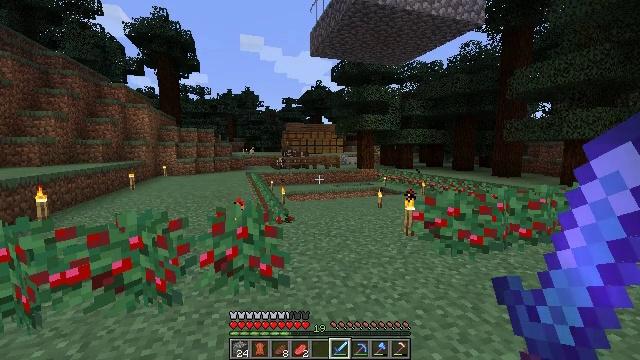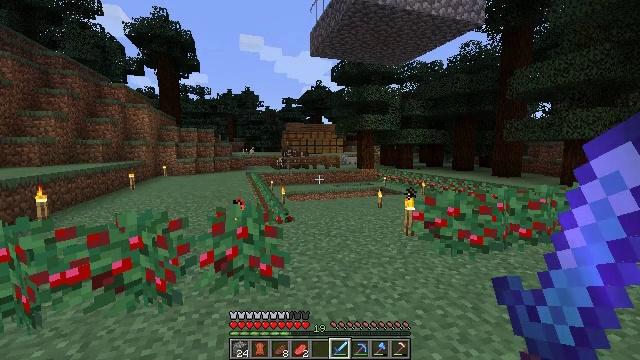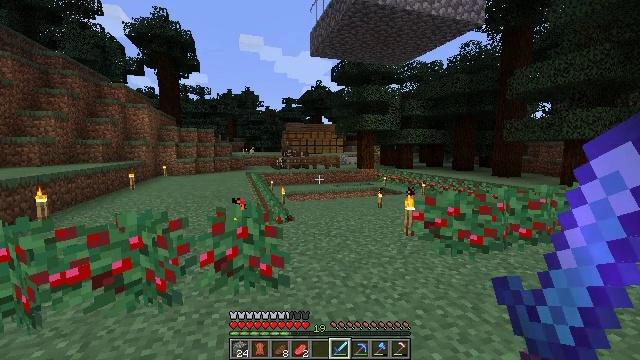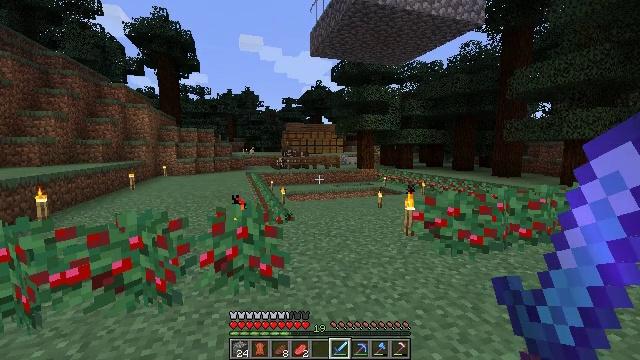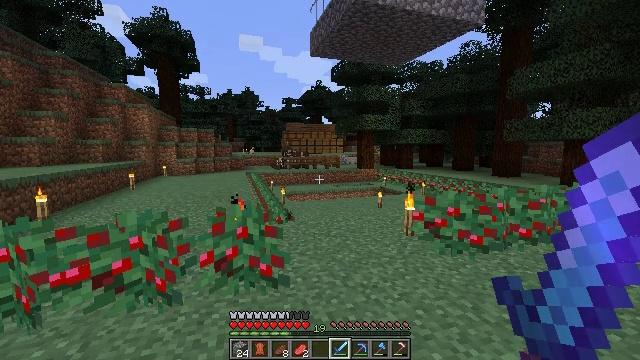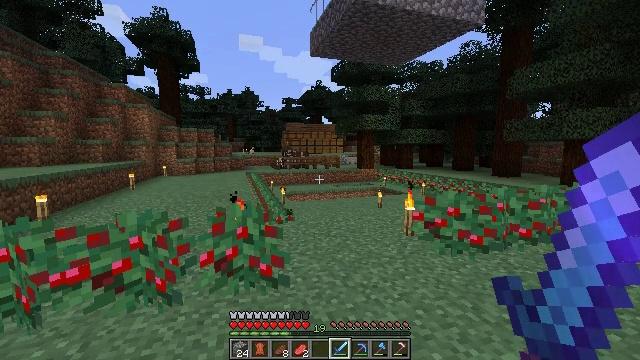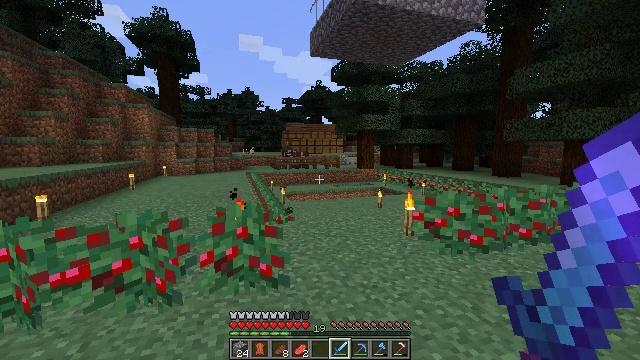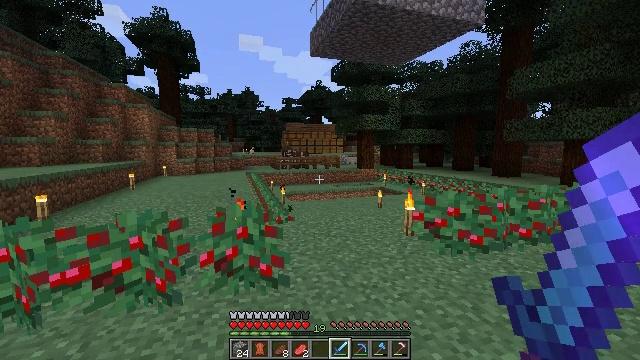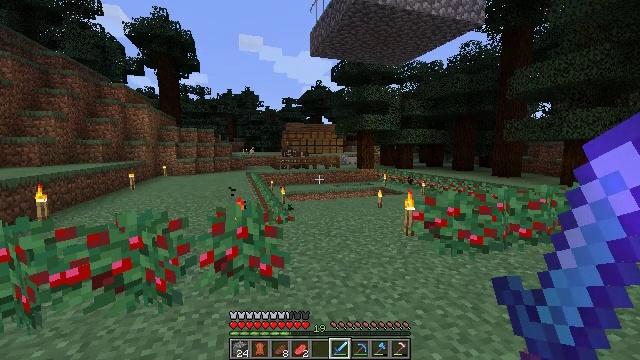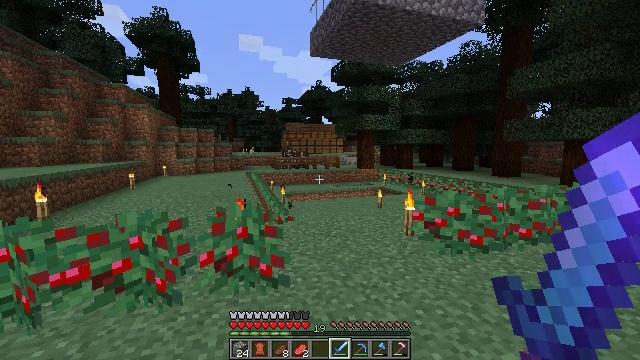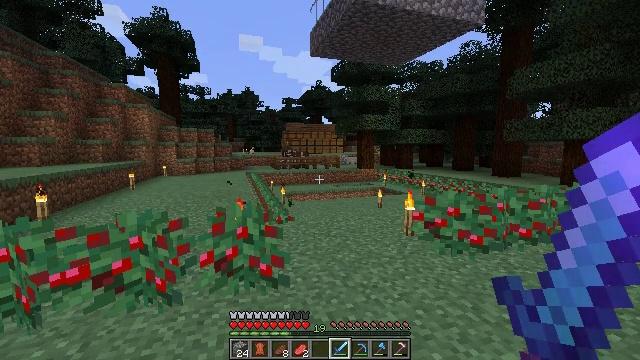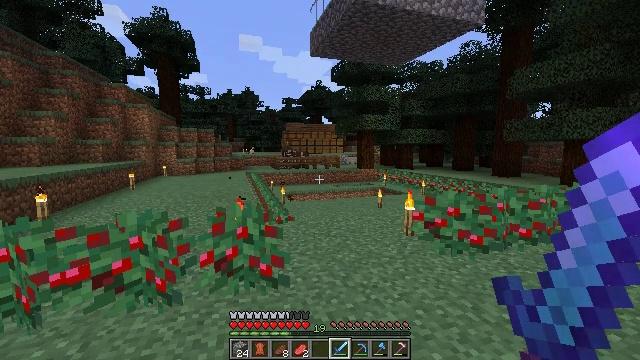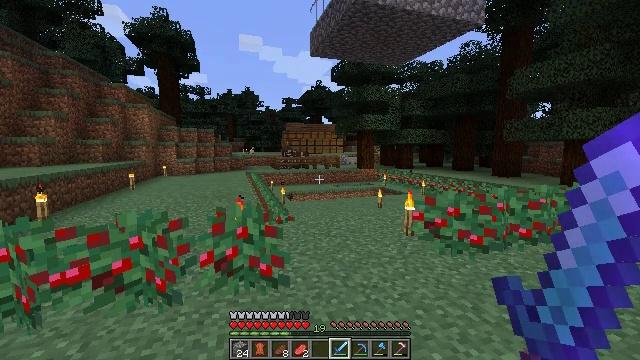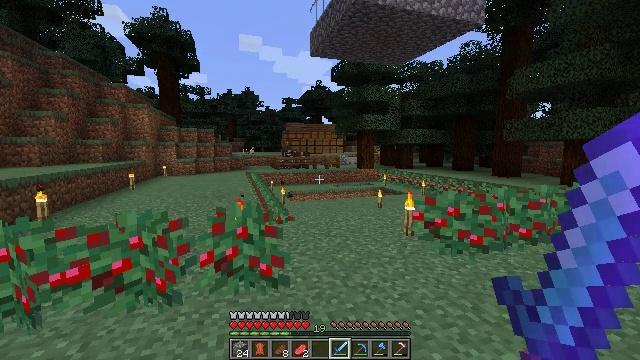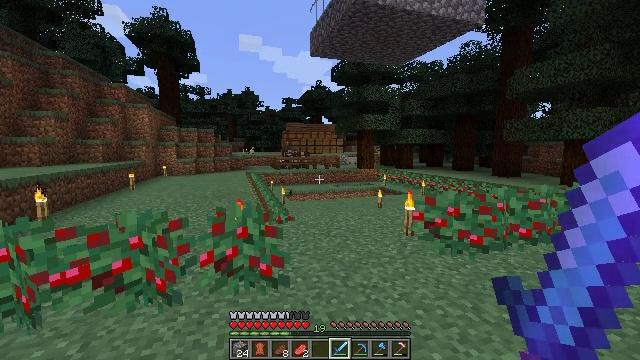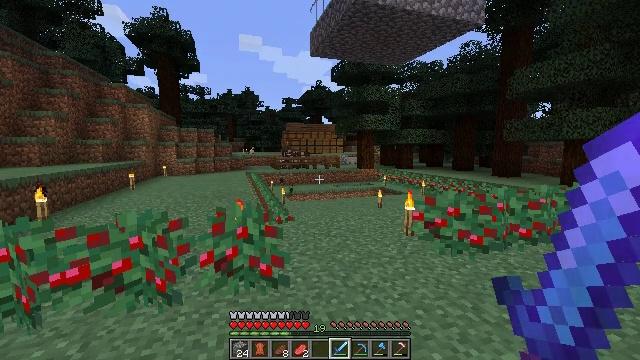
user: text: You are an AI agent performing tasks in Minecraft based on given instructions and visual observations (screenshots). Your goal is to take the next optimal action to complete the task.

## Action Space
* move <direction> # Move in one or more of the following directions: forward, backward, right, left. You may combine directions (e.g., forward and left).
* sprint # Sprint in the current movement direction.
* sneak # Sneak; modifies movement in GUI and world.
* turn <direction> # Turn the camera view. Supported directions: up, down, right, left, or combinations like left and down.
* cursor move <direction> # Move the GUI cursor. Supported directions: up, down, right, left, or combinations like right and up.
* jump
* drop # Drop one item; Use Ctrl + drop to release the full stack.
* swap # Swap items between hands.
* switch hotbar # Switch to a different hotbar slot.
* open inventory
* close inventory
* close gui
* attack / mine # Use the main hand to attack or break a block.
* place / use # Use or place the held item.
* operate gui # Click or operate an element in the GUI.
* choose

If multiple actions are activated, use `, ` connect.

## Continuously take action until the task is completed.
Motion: motion action
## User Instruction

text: Destroy the wheat to collect it.
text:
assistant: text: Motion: no_op
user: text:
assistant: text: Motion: no_op
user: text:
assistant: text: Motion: no_op
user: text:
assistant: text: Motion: no_op
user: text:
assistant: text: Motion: no_op
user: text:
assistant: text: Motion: no_op
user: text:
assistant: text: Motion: no_op
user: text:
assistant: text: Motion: no_op
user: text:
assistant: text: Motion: no_op
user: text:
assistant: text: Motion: no_op
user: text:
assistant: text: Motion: no_op
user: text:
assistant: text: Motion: no_op
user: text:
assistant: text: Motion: no_op
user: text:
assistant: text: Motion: no_op
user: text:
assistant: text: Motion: no_op
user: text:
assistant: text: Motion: no_op
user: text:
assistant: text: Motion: no_op
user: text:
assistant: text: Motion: no_op
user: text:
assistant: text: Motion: no_op
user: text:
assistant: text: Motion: no_op
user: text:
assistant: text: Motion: no_op
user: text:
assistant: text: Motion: no_op
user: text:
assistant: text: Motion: no_op
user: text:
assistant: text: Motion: no_op
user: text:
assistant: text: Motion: no_op
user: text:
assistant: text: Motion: no_op
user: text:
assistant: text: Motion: no_op
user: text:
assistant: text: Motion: no_op
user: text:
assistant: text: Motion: no_op
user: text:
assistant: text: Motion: no_op